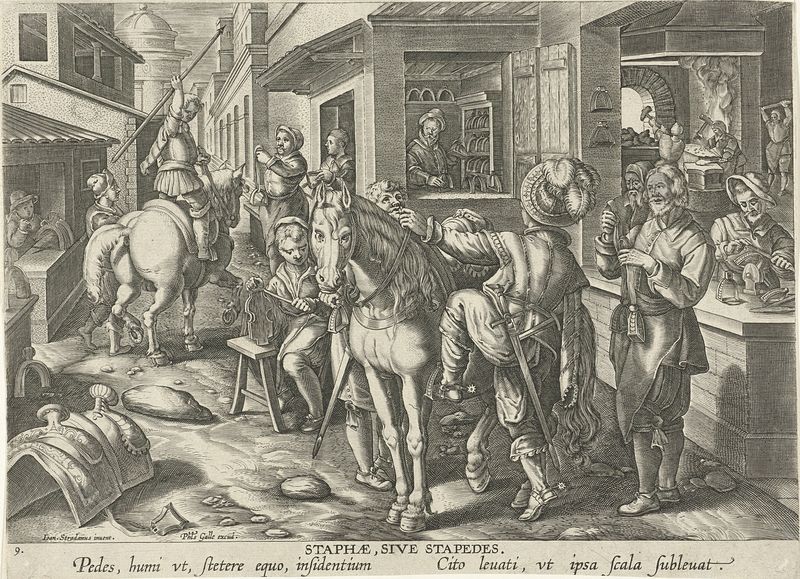
Titel: Stijgbeugels
Künstler: Philips Galle
Standort: Amsterdam
Institution: Rijksmuseum
Schlagwörter: king, men, people, soldier, soldiers, sword, window, women, ladies, lady, old, woman, picture, horses, man, street, knight, spanish, etching, sketch, writing, city, medieval, horse, fair, comic, drinking, latin, knife, horseman, spear, horsemen, victory, shop, shopkeeper, knights, shops, saddle, windoe, merchant, climbing, stapedes, shopekeeper, 말, 한남자가 말을 타려고 하고 있고 다른 사람은 창을 들고 있다, foot soldier, pedes, sellings, ikd